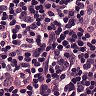
Metastatic tissue present: no